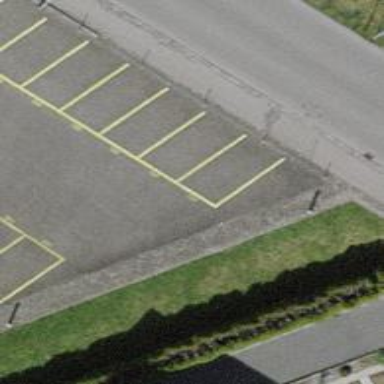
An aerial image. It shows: Parking aisle designated as service road.